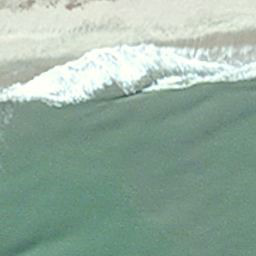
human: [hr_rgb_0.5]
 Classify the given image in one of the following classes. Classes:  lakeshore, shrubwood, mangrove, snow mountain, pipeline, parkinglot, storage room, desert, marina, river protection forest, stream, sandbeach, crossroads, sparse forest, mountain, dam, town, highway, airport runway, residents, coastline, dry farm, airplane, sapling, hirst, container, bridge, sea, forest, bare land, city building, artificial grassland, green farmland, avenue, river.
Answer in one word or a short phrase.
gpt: coastline